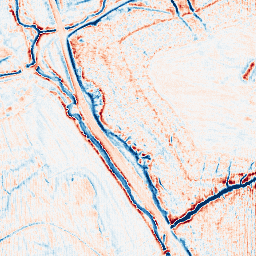
Category: edge_preserving
Decomposition family: anisotropic_diffusion
Decomposition parameters: iterations: 50
kappa: 30
gamma: 0.05
Upsampling method: fft_zeropad
Upsampling parameters: scale: 2
Upsampling scale: 2